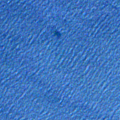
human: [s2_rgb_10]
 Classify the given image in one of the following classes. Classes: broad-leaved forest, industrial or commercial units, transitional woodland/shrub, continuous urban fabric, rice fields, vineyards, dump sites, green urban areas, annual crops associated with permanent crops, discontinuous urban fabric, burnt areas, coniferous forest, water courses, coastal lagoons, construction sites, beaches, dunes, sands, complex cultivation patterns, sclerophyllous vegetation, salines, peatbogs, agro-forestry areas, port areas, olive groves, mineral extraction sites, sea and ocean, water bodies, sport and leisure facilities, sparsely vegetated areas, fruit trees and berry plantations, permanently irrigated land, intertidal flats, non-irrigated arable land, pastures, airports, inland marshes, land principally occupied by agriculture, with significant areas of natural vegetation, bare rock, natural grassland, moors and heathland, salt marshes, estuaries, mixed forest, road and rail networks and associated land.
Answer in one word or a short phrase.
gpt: sea and ocean